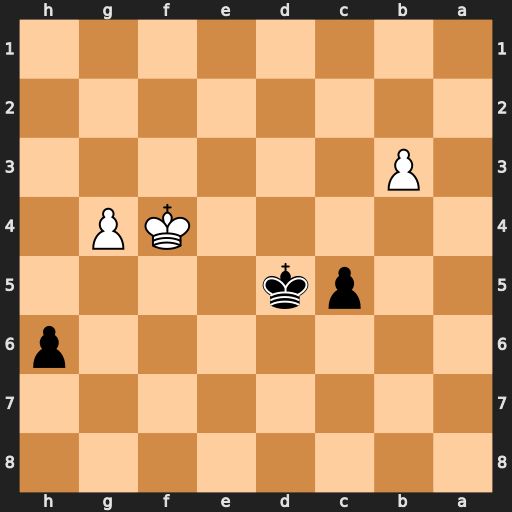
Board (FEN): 8/8/7p/2pk4/5KP1/1P6/8/8
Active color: b
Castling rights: -
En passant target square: -
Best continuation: Kd4 Kf5 Kc3 Kg6 Kxb3 Kxh6 c4 g5 c3 g6 c2 Kh7 c1=Q